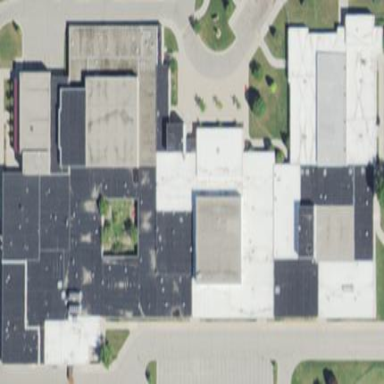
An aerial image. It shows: School building.